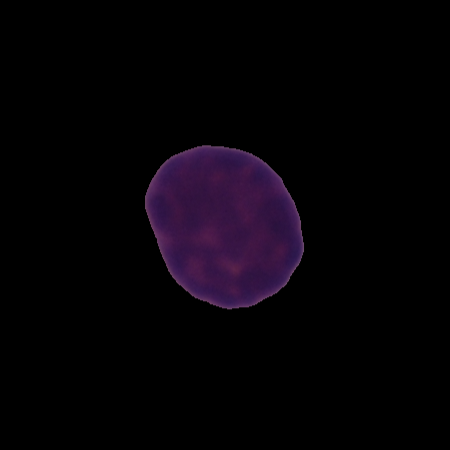
Label: healthy